Question: By default grid of Kendo shows values of columns but I'd like to customize it. For example I want to show an icon for each value of one column.
I have a column in my grid that shows the status of activation or inactivation.Instead of showing "true" or "false", I want to show an icon that is proper for it.
I've used ".Template()" in grid but my code in ".Template" did not fire!
How can I solve this problem?
'''
<div style="width: 100%;">
@(Html.Kendo().Grid<Jahan.Blog.Model.Article>()
.Name("ArticleAdmin").Navigatable()
.Resizable(c => c.Columns(true))
.HtmlAttributes(new { @class = "cursorLink", @style = "width: 1000px;height:auto;overflow: scroll;" })
.Columns(columns =>
{
columns.Bound(p => p.UserId).Width(100);
columns.Bound(p => p.Title).Width(200);
//columns.Bound(p => p.Summary).Width(140);
//columns.Bound(p => p.Description).Width(100);
columns.Bound(p => p.LikeCounter).Width(100);
columns.Bound(p => p.RateCounter).Width(100);
// Please attention to this
columns.Bound(p => p.IsActive).Template(p => @Html.ShowIcon(p.IsActive)).Width(80);
columns.Bound(p => p.IsActiveNewComment).Width(170);
columns.Bound(p => p.CreatedDate).Width(160).Format("{0:G}");
columns.Bound(p => p.ModifiedDate).Width(160).Format("{0:G}");
columns.Command(command => command.Destroy()).Width(170);
})
.ToolBar(toolbar =>
{
toolbar.Create();
toolbar.Save();
})
.Editable(editable => editable.Mode(GridEditMode.InCell))
.Pageable()
.Navigatable()
.Sortable()
.Scrollable()
.DataSource(dataSource => dataSource
.Ajax()
.Batch(true)
.PageSize(20)
.ServerOperation(false)
.Events(events => events.Error("error_handler"))
.Model(model => model.Id(p => p.Id))
.Create("Editing_Create", "ArticleAdmin")
.Read("Editing_Read", "ArticleAdmin")
.Update("Editing_Update", "ArticleAdmin")
.Destroy("Editing_Destroy", "ArticleAdmin")
))
</div>
'''
Please attention to this part of my code:
'''
columns.Bound(p => p.IsActive).Template(p => @Html.ShowIcon(p.IsActive)).Width(80);
'''
and
'''
public static MvcHtmlString ShowIcon(this HtmlHelper html, bool isActive, string text = "", string activeCssClass = "glyphicon glyphicon-ok", string inactiveCssClass = "glyphicon glyphicon-remove")
{
StringBuilder result = new StringBuilder();
TagBuilder span = new TagBuilder("span");
span.SetInnerText(text);
if (isActive)
{
span.AddCssClass(activeCssClass);
}
else
{
span.AddCssClass(inactiveCssClass);
}
result.Append(span);
return MvcHtmlString.Create(result.ToString());
}
'''

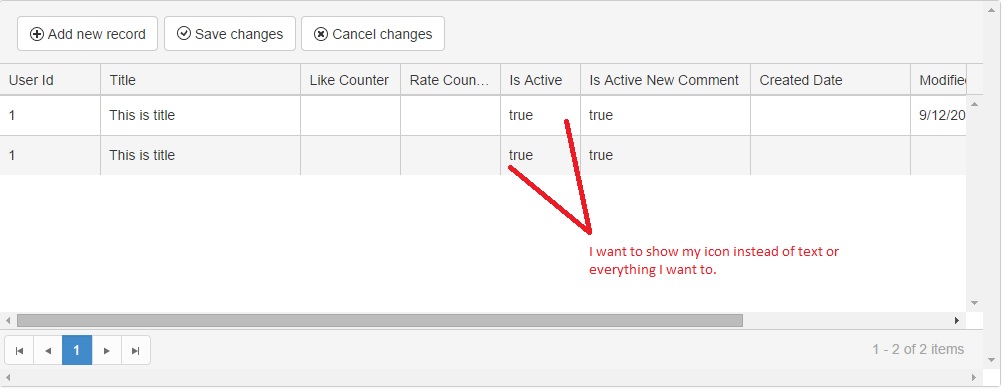
Answer: You can do this with a 'ClientTemplate' as follows:
'''
columns.Bound(p => p.IsActive)
.ClientTemplate("<img src='/Content/#= IsActive ? 'tick.png' : 'cross.png' #''>");
'''
The above simply checks the 'IsActive' property and displays a tick or cross image.